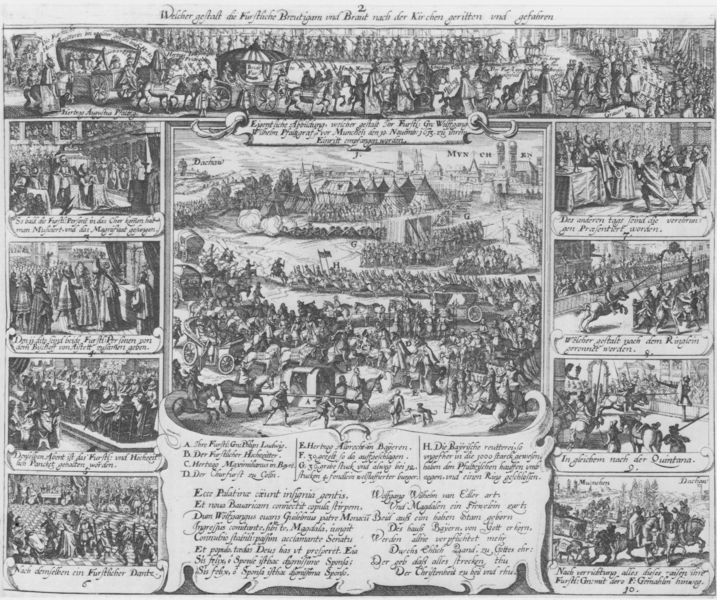
Titel: Eigentliche Abbildung, welcher gestalt Ihr Furstl: Gn: Wolffgang Wilhelm Pfaltzgraf vor Munchen
Künstler: Abraham Hogenberg
Standort: Wolfenbüttel
Institution: Herzog August Bibliothek
Schlagwörter: dunkel, kampf, umhang, weiß, menschen, stadt, grau, männer, schwarz, zeichnung, haus, tiere, menge, geschichte, mensch, häuser, gehen, kirche, personen, pferd, pferde, reiter, räder, reiten, schrift, bilder, fahnen, fahne, zug, dorf, mauer, spalten, kutsche, kutschen, wagen, krieg, schlacht, bischof, kaiser, könig, papst, soldaten, deutsch, buch, münchen, druck, comic, stich, illustration, militär, text, waffen, zeitung, überschrift, kacheln, ritter, armee, heer, kämpfen, marsch, mittelalter, krönung, lanzen, prozession, hochzeit, aufbruch, zeilen, szenen, marschieren, triumphzug, gedruckt, zelte, historisch, lager, frauenkirche, ansichten, theresienwiese, zeichnug, erzählung, massen, sänfte, aufmarsch, seriendruck, illustrationen, schrifft, edelleute, bildgeschichte, turnier, karosse, kursche, beschrfitung, schwarz/ weiß, stacdt, lanzenstechen, enschen